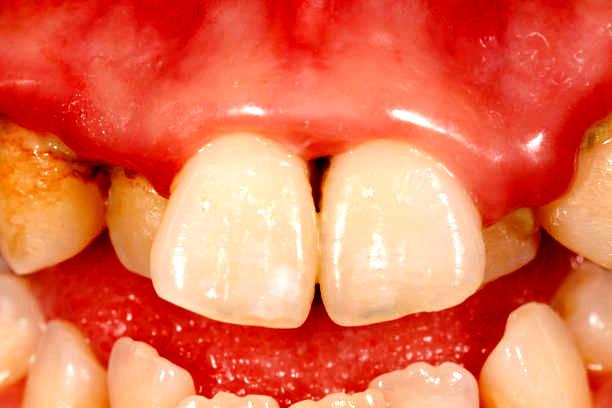
Condition: Gingivitis